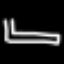
Label: bed